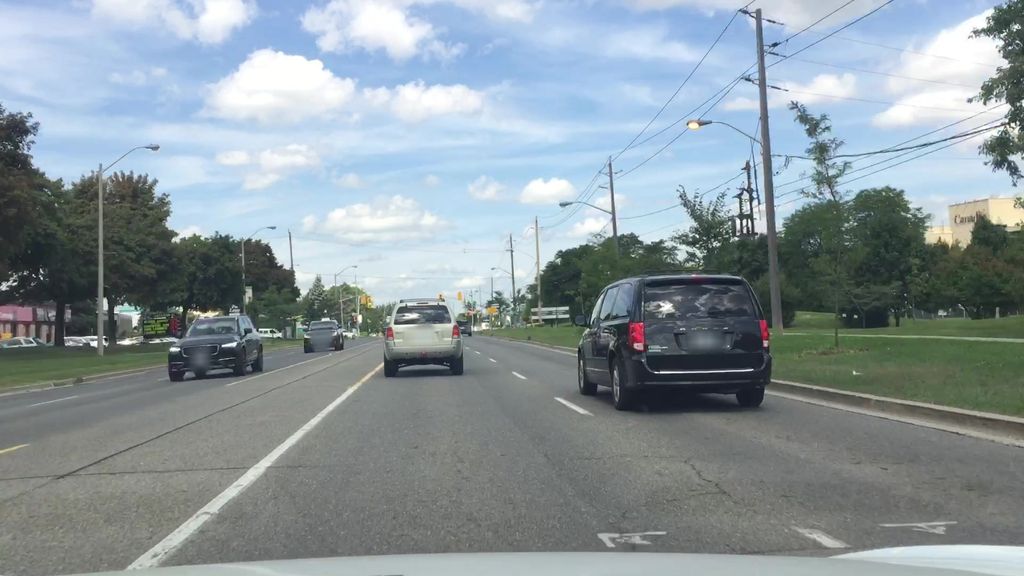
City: toronto